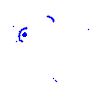
Particle: pion